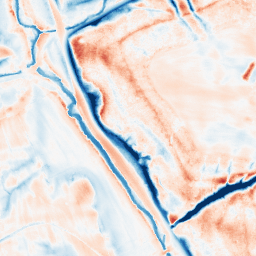
Category: edge_preserving
Decomposition family: guided
Decomposition parameters: radius: 8
eps: 0.1
Upsampling method: lanczos
Upsampling parameters: scale: 8
Upsampling scale: 8